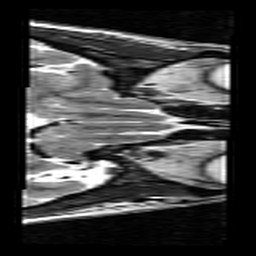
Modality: T2w
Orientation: axial
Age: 44
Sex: female
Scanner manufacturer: siemens
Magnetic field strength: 3 T
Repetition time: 7 s
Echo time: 0.085 s